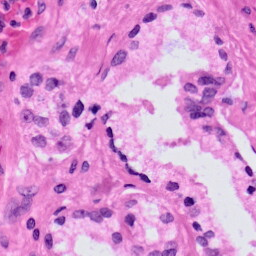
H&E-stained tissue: Prostate